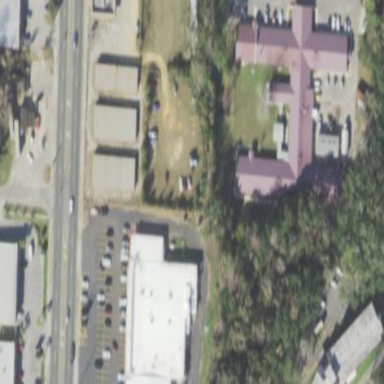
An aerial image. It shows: Hospital.